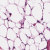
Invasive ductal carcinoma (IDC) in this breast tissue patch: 1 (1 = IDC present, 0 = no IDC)